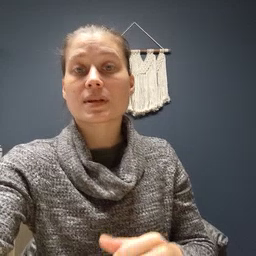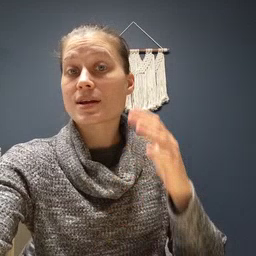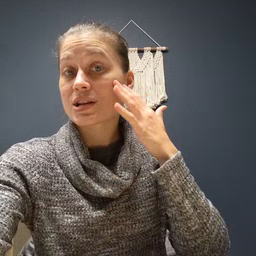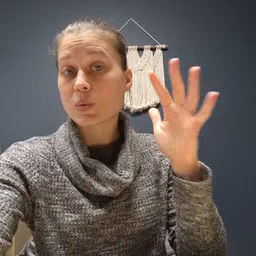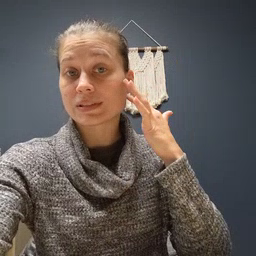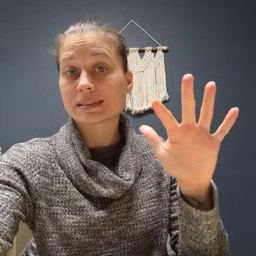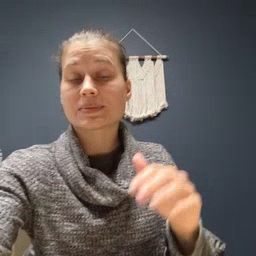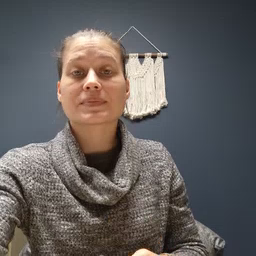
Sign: noisy